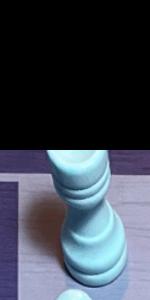
Label: Rook_White